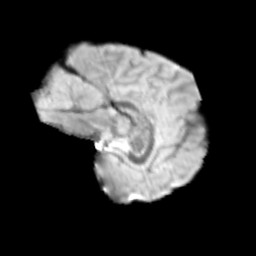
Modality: T2w
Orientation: sagittal
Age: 10
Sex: male
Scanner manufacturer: siemens
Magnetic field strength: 3 T
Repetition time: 3.8 s
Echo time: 0.07 s